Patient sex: F
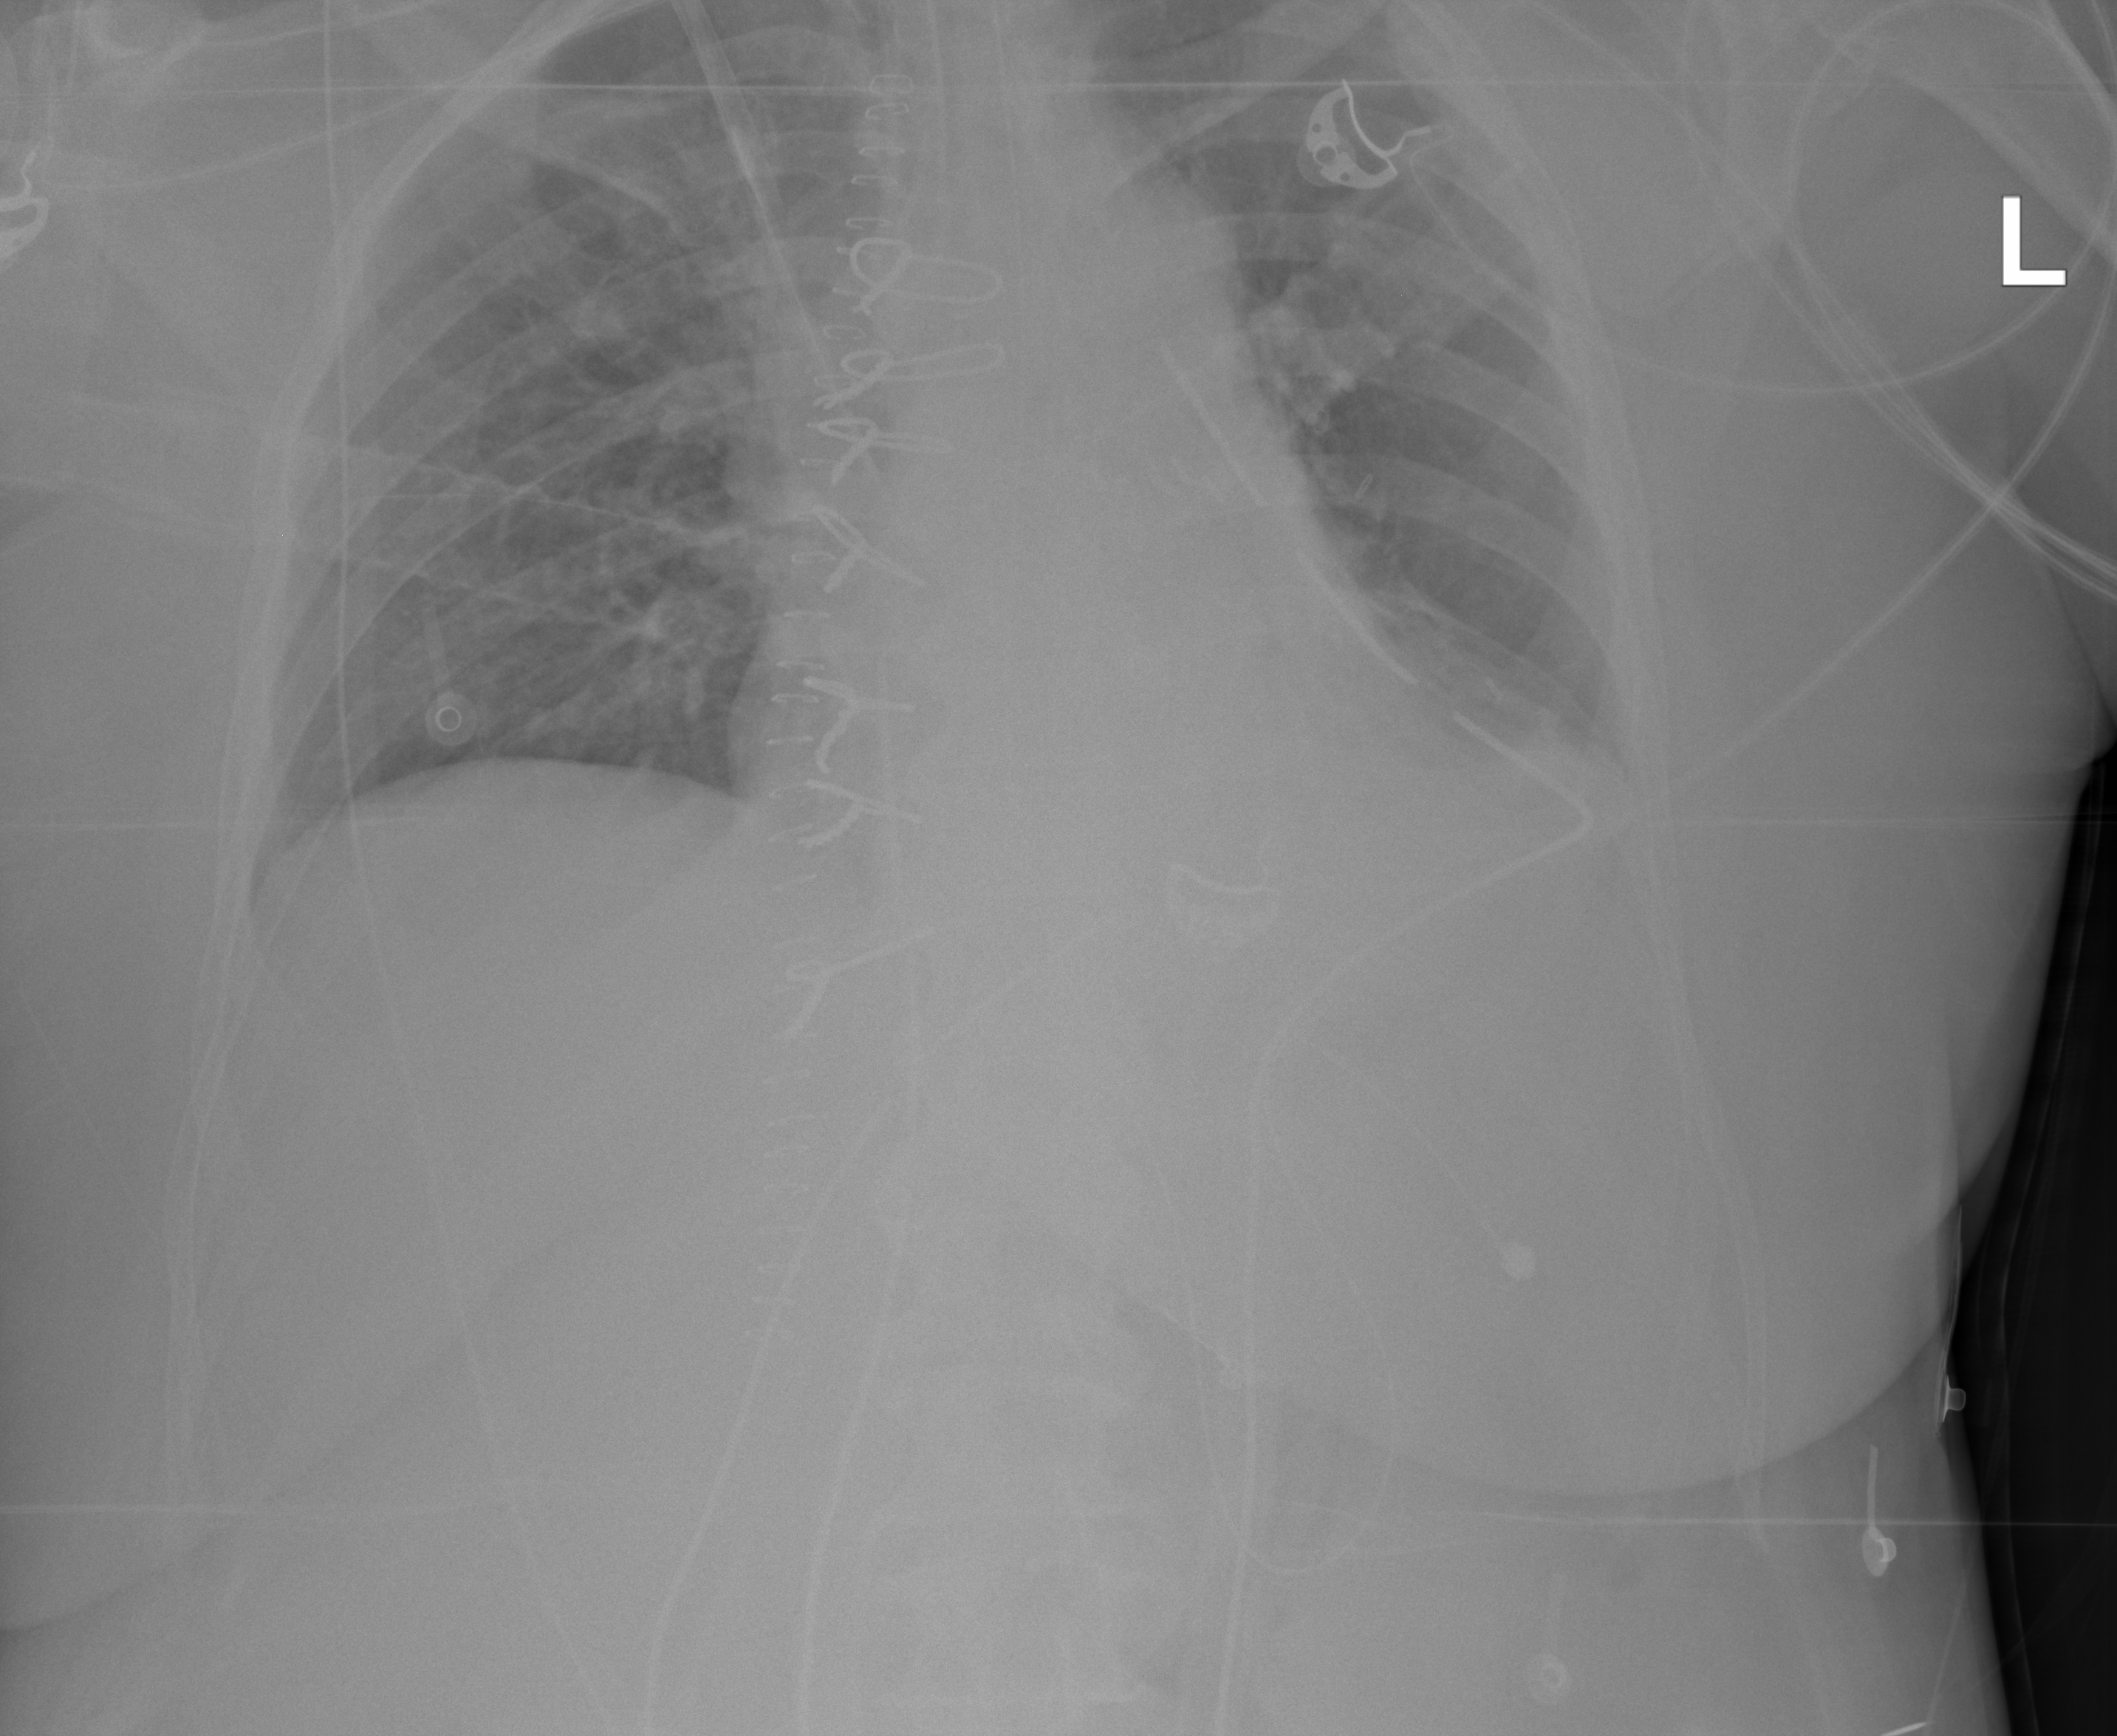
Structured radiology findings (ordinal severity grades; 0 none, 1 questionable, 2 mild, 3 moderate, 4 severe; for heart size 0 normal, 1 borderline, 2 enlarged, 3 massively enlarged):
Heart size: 0
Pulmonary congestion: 0
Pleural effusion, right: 0
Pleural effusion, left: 2
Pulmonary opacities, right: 0
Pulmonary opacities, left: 0
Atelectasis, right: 0
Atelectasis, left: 0